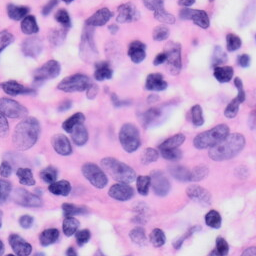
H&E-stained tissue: Skin